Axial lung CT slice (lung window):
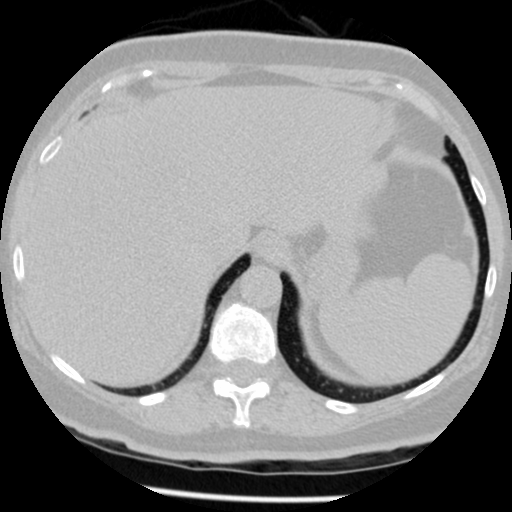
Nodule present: no